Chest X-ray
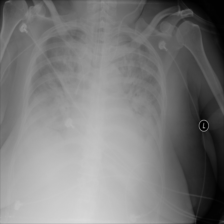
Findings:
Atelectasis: negative
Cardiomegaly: negative
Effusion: positive
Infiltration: positive
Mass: negative
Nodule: negative
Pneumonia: negative
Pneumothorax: negative
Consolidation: negative
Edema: negative
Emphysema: negative
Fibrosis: negative
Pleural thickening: negative
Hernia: negative